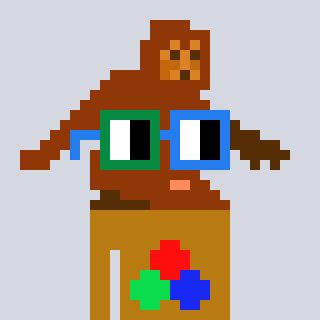
a pixel art character with square green and blue glasses, a bigfoot-shaped head and a gold-colored body on a cool background